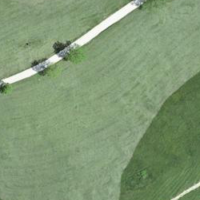
EUNIS habitat code: 24
Species observed at this site:
Neottia ovata
Thymelicus sylvestris